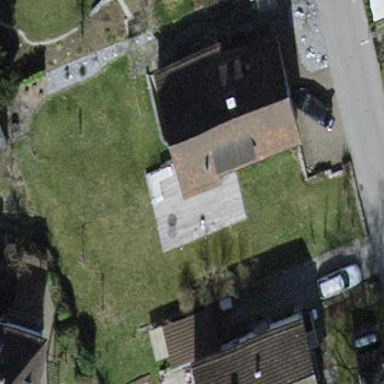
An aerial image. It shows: Building with tiled roof.